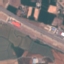
Land use / land cover: Highway